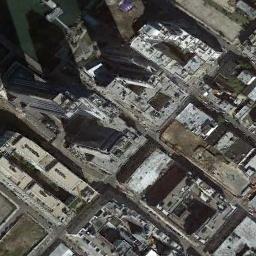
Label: commercial_area